Question: I read data from my stored procedure. When I insert a breakpoint I get this situation:

The stored procedure returns one row with 8 columns. You can see this on a picture. But when I am trying to read one value:
'''
var post_id = reader[4].ToString();
'''
I got this exception:
> Invalid attempt to read when no data is present.
My model:
'''
public class Alarm
{
public long Id { get; set; }
public DateTime StartDate { get; set; }
public int Snoozes { get; set; }
public bool Repeat { get; set; }
public DateTime AlarmUpdateTime { get; set; }
public virtual User User { get; set; }
public virtual List<FacebookNotificationStatus> StatusUpdates { get; set; }
}
public class FacebookStatusUpdate
{
public long Id { get; set; }
public DateTime FacebookUpdateTime { get; set; }
public string PostId { get; set; }
public DateTime? FacebookPostTime { get; set; }
public DateTimeOffset ClientTime { get; set; }
public int Offset { get; set; }
public virtual FacebookNotificationStatus Status { get; set; }
public virtual Alarm Alarm { get; set; }
}
'''
Can somebody help me?
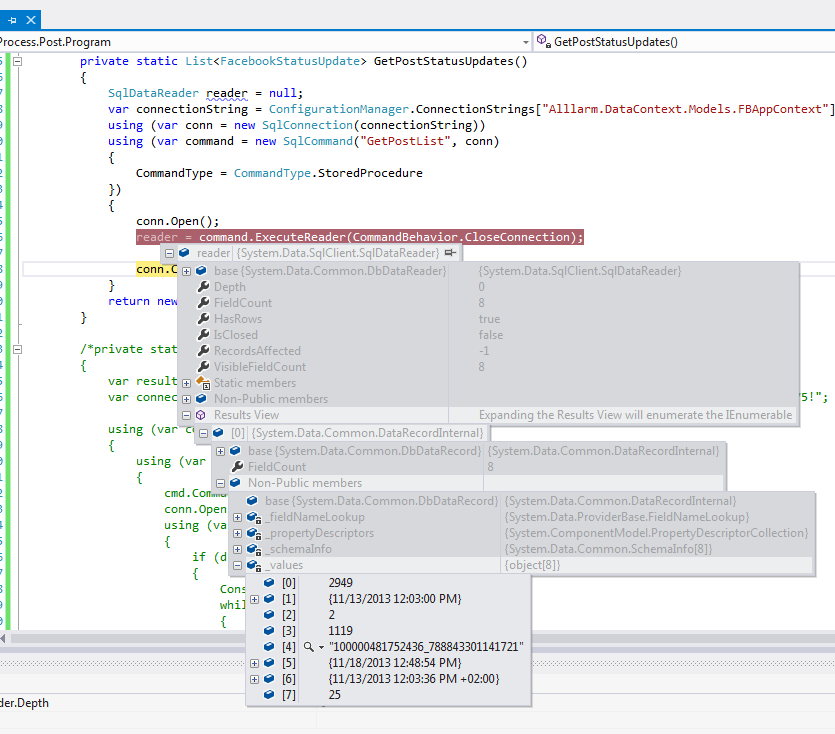
Answer: after executing command.ExecuteReader() you can loop through data with next code (just sample):
'''
var rdr = command.ExecuteReader();
while(rdr.Read())
{
var obj = new MyClass();
obj.Id = (int)rdr["Id"];
if (rdr["Name"] != DBNull.Value)
{
obj.name = (string)rdr["Name"];
}
}
rdr.Close();
'''
this sample reads all fetched data from DB row-by-row.
Also don't forget to read read <URL> for more information how to work with readers.